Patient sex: M
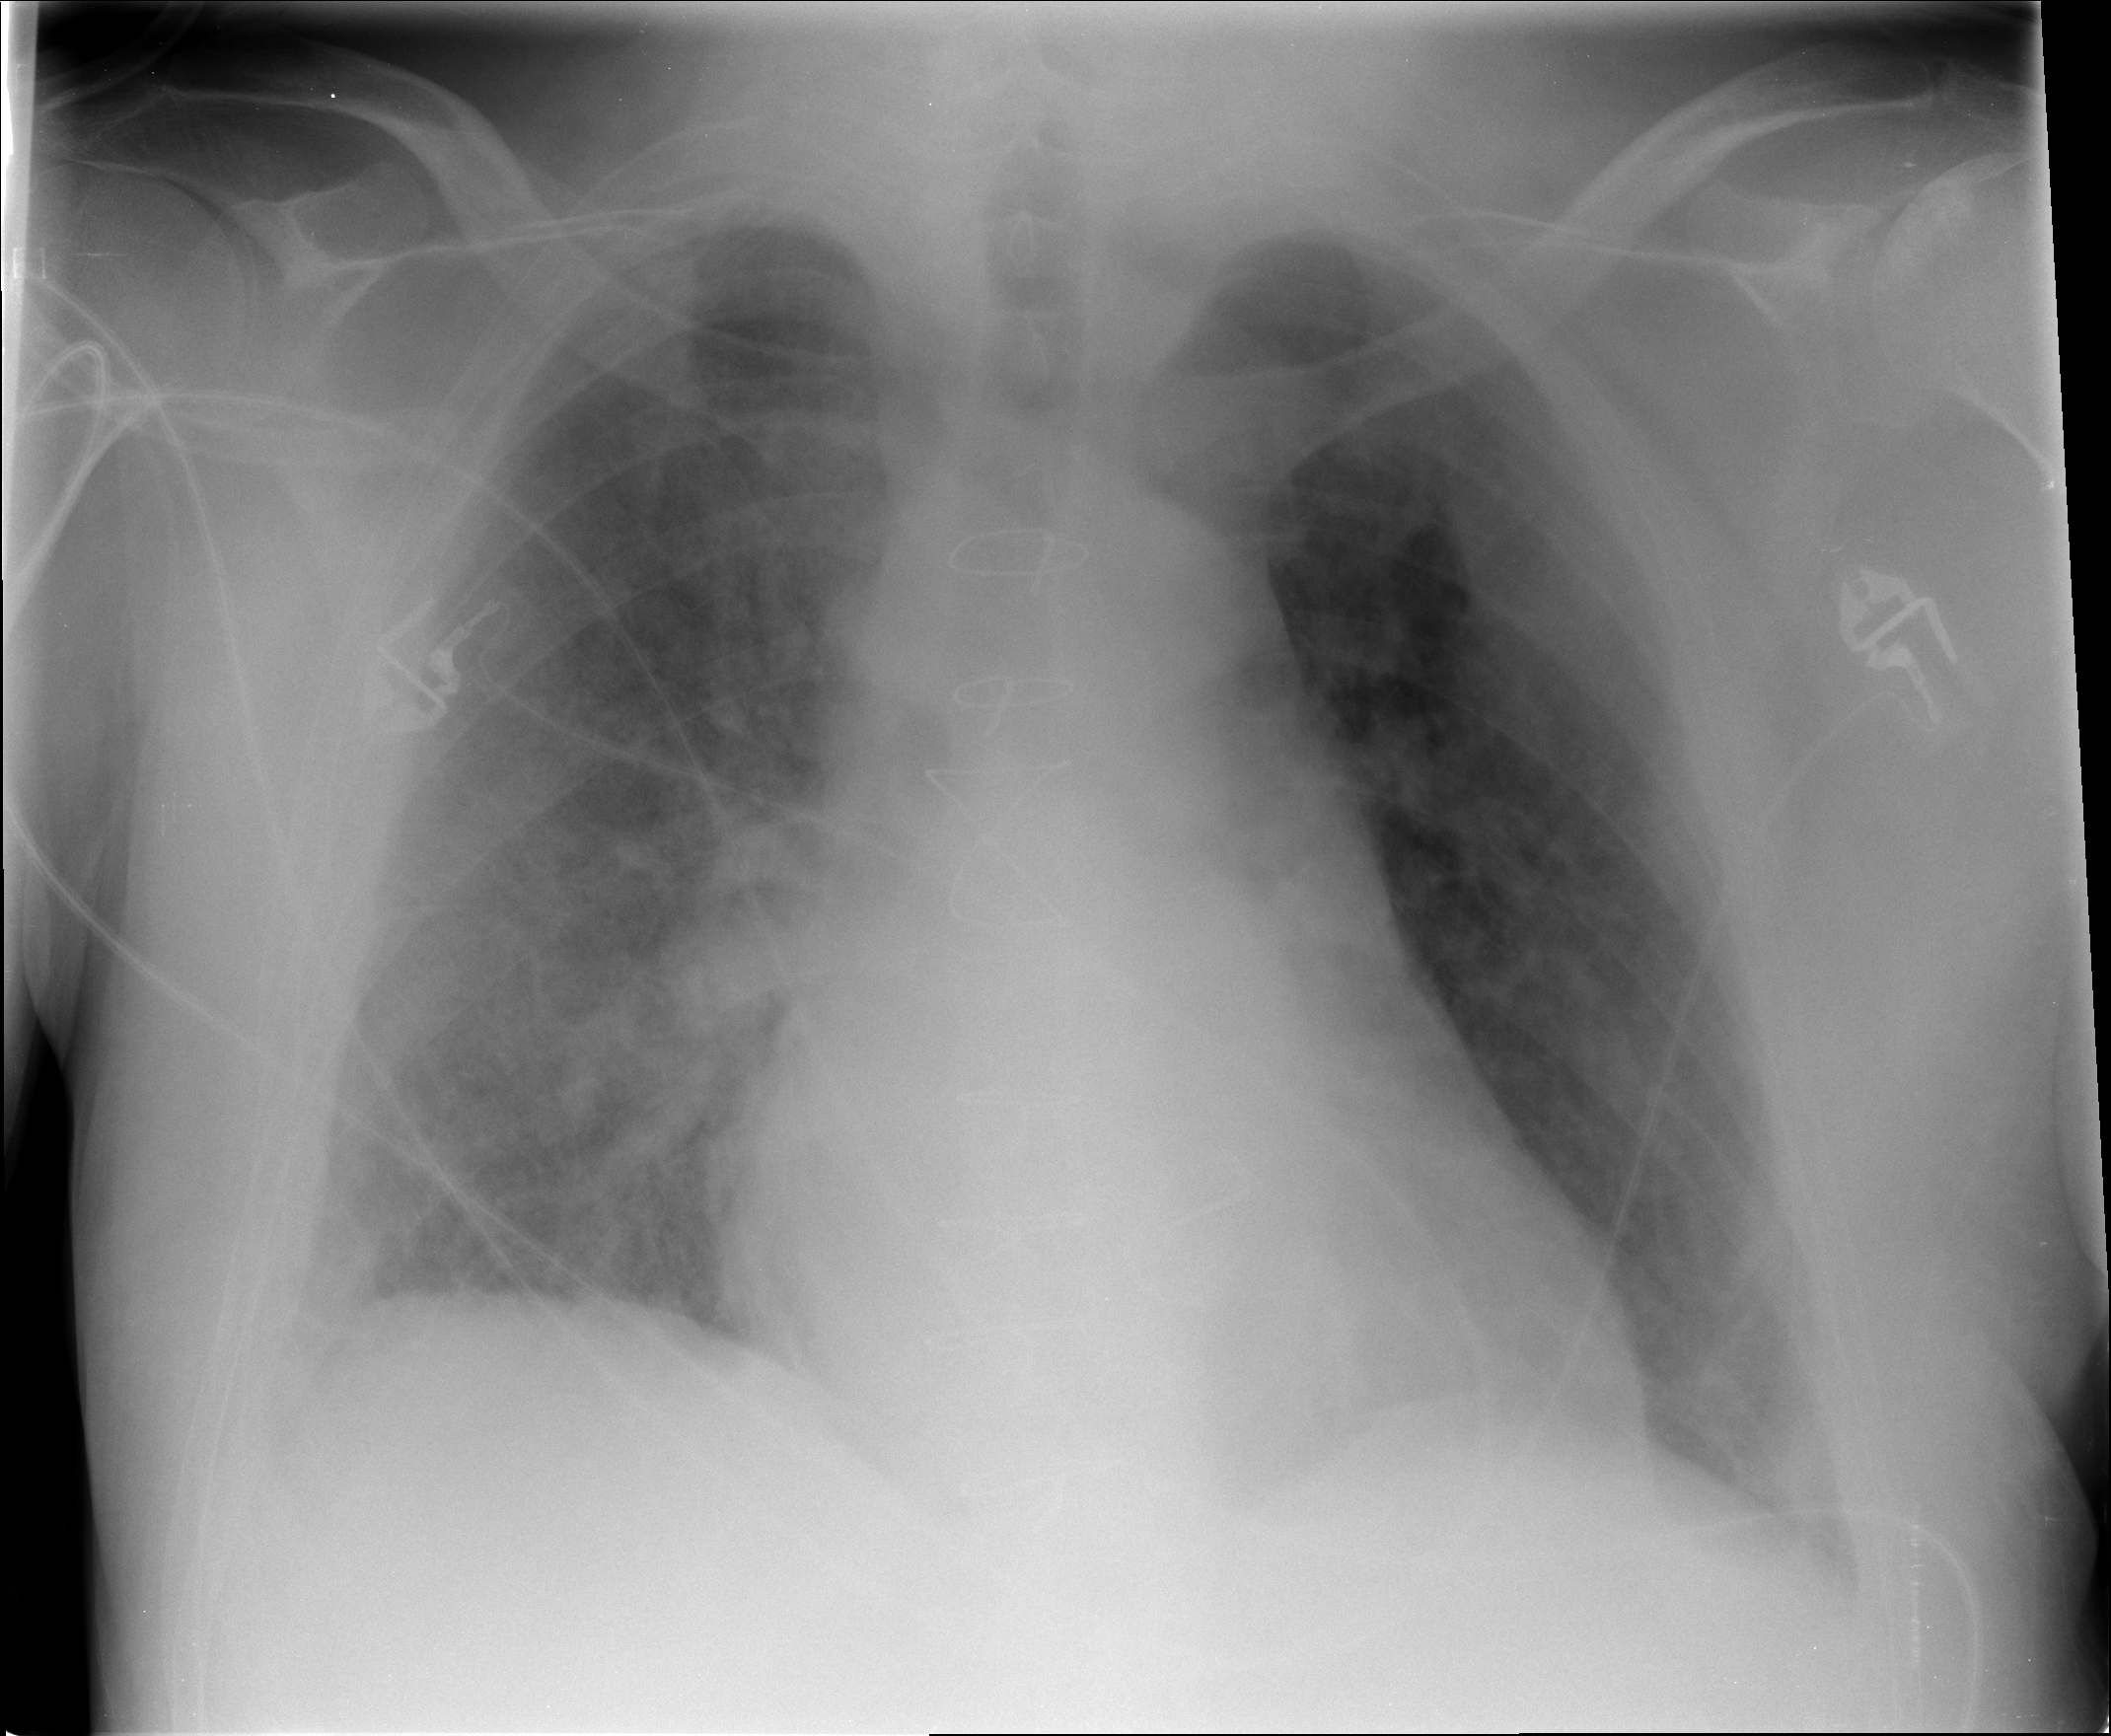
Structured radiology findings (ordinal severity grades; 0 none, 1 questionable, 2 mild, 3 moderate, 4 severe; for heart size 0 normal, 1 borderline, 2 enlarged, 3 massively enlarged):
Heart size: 0
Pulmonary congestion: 2
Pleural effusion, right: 1
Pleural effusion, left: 0
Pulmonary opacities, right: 3
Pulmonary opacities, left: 2
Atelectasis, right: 2
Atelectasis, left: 2